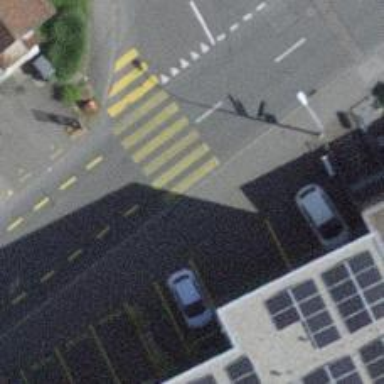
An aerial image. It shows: Kerb barrier.